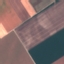
Land use / land cover: AnnualCrop